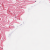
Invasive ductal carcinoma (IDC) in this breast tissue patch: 0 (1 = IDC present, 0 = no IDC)